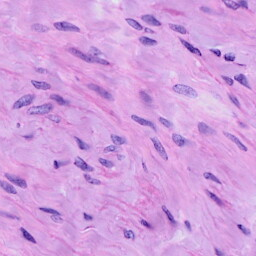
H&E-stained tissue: Cervix